Question: I have a 7x7 matrix and I don't want to use the loop to quickly slice out a submatrix.
'''
matrix= array([[ 0, 1, 2, 3, 4, 5, 6],
[ 7, 8, 9, 10, 11, 12, 13],
[14, 15, 16, 17, 18, 19, 20],
[21, 22, 23, 24, 25, 26, 27],
[28, 29, 30, 31, 32, 33, 34],
[35, 36, 37, 38, 39, 40, 41],
[42, 43, 44, 45, 46, 47, 48]])
sub_matrix = array([[1,2,3], [16,17,18], [28,29,30], [39,40,41]])
'''

In fact, this matrix is very large. I have a list of slices per row and a list of slices at the beginning of each column. It is very difficult to specify directly the columns slice list for all rows.
I tried the following method, but it gave me error:IndexError: shape mismatch: indexing arrays could not be broadcast together with shapes (4,) (4,3)
'''
slice_row = [0, 2, 4, 5]
slice_col_start = [1,2,0,4]
interval = 3
slice_col = [np.arange(x,x+interval) for x in slice_col_start]
matrix[slice_row, np.r_[slice_col]]
'''
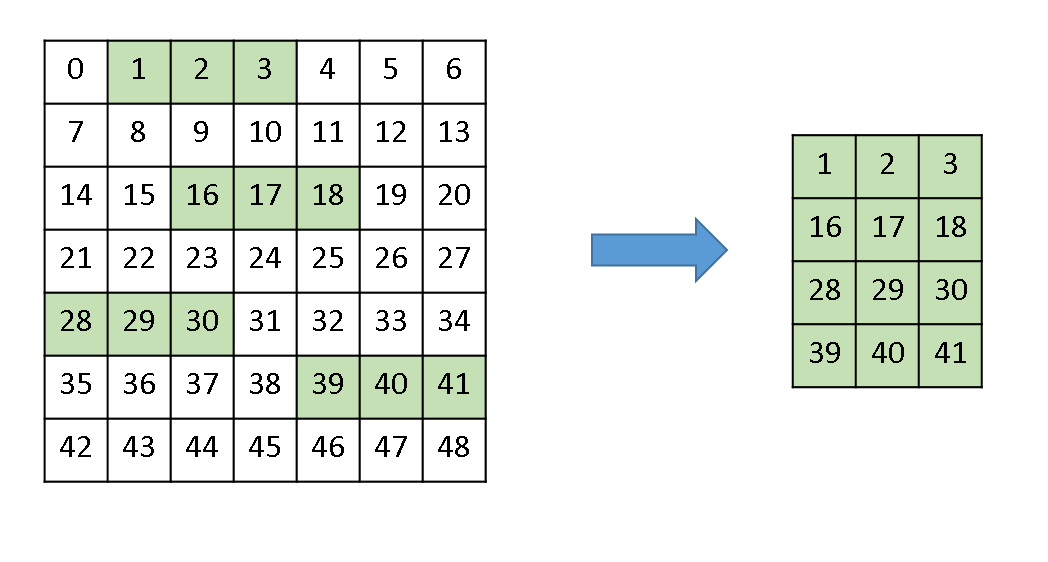
Answer: If you have the indices you could do:
'''
x = np.array([[1,2,3], [2,3,4], [0,1,2], [4,5,6]])
y = np.array([0, 2, 4, 5])
matrix[y[:,None], x]
'''
output:
'''
array([[ 1, 2, 3],
[16, 17, 18],
[28, 29, 30],
[39, 40, 41]])
'''